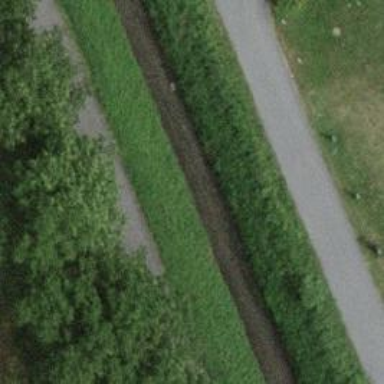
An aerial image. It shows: Ditch serving as waterway.